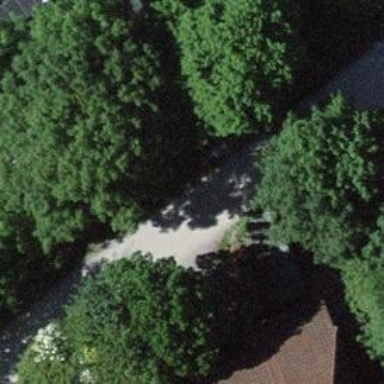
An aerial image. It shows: Residential road with fine gravel surface.